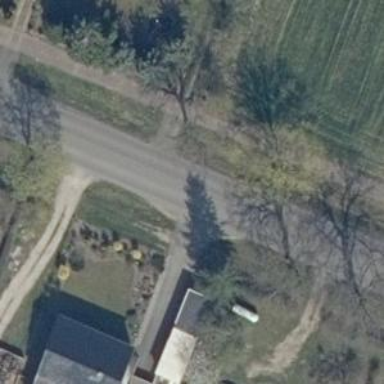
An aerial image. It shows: Driveway.